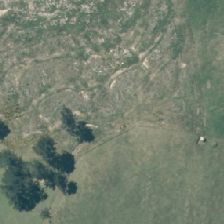
Land cover: harvested_forest